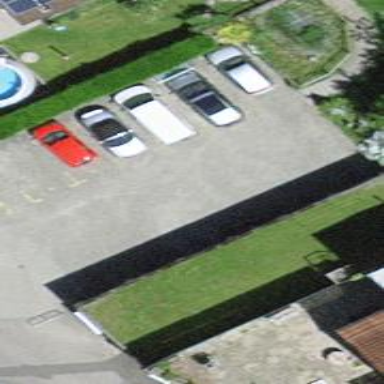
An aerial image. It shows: Road serving as parking aisle.